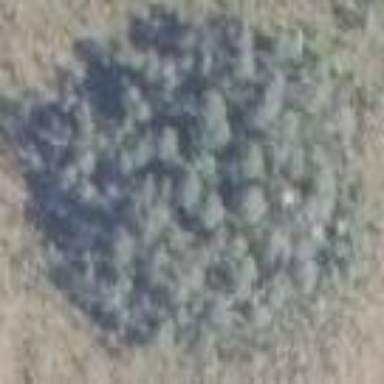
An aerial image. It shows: Needle-leaved woodland.